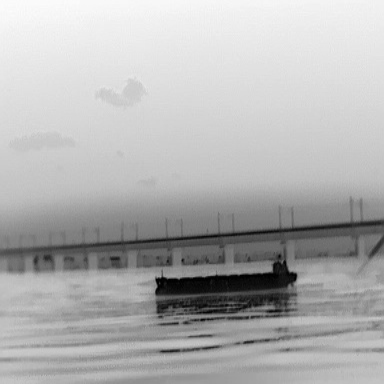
There is a liner in the infrared image.